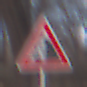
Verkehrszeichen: SteinschlagRechts
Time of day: MorningAfternoon
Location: Outdoor (Nature)
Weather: PartlyCloudy
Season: NotSpecified
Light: Natural